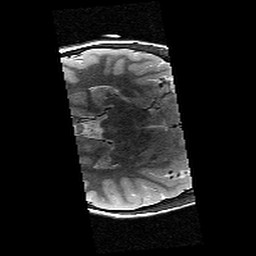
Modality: T2w
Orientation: axial
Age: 12
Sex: female
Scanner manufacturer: siemens
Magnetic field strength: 3 T
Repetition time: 9.23 s
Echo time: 0.067 s